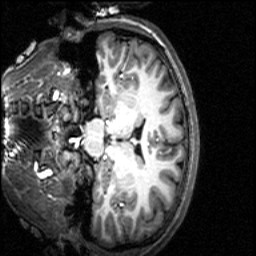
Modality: T1w
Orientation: coronal
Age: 24
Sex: female